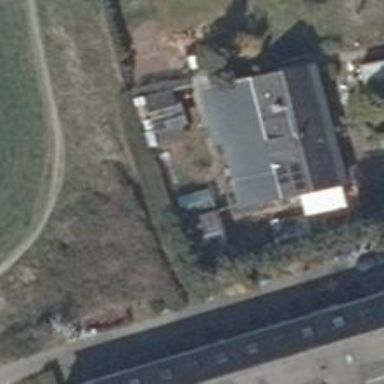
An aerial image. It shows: Simple house.